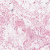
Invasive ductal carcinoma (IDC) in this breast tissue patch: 0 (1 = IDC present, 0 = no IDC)